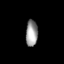
Tissue: lung
Cell type: Epithelial cells
Senescence score: 0.2331
Nuclear area (px): 306
Mean DAPI intensity: 153.542